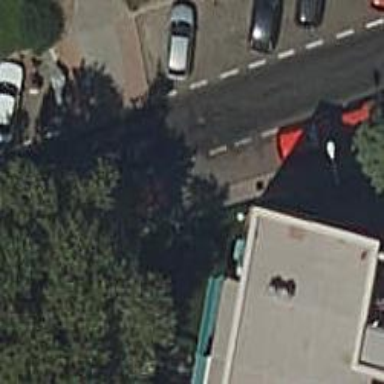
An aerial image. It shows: Bollard.